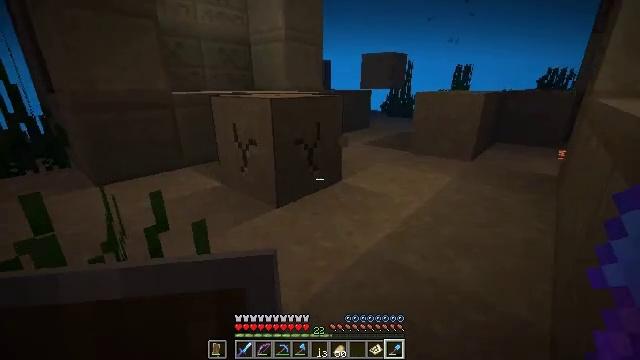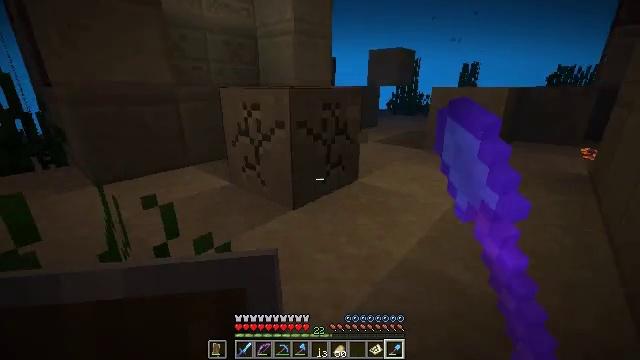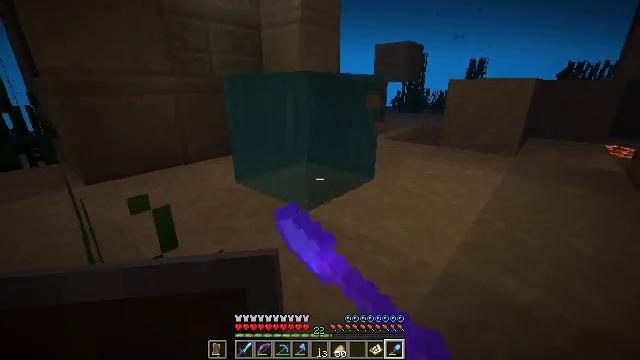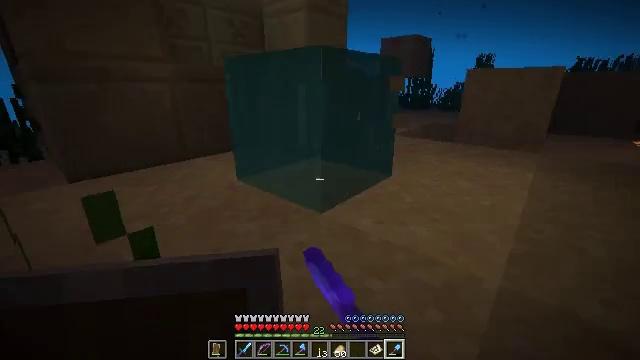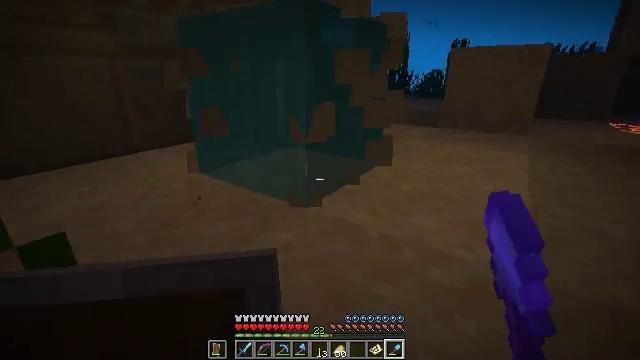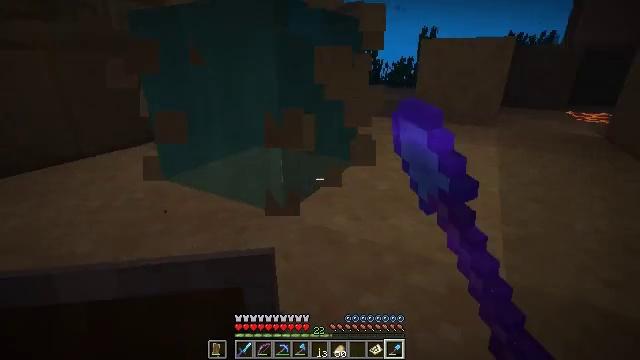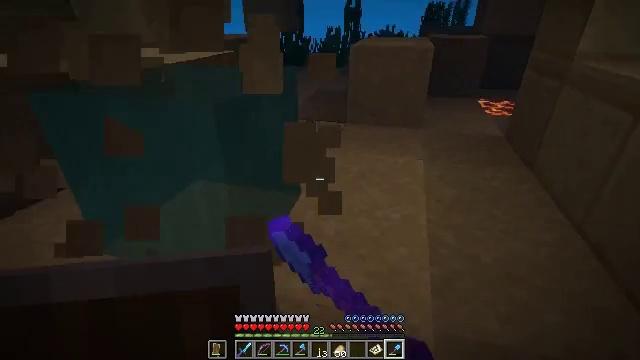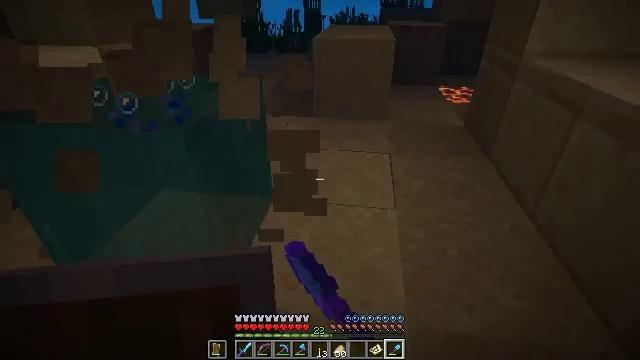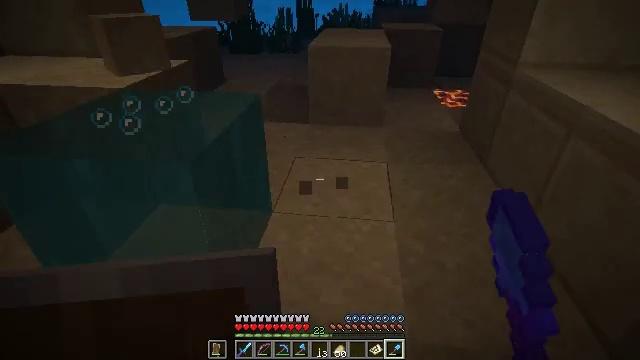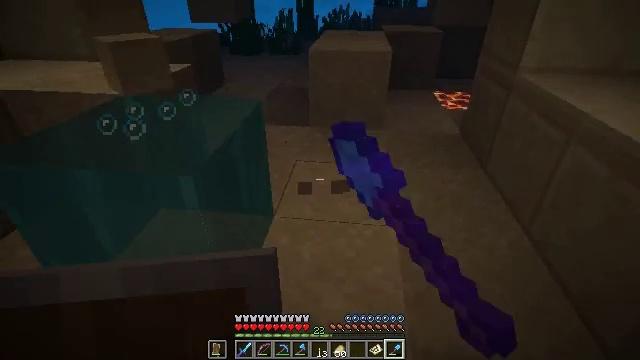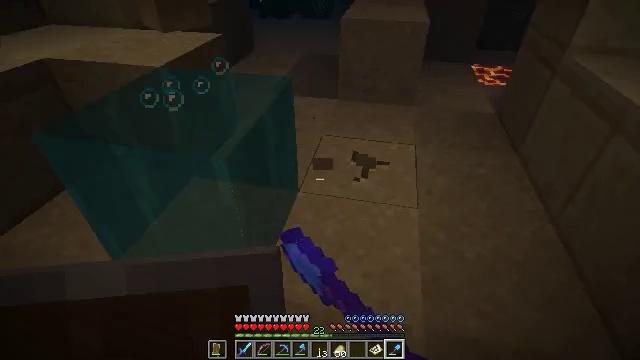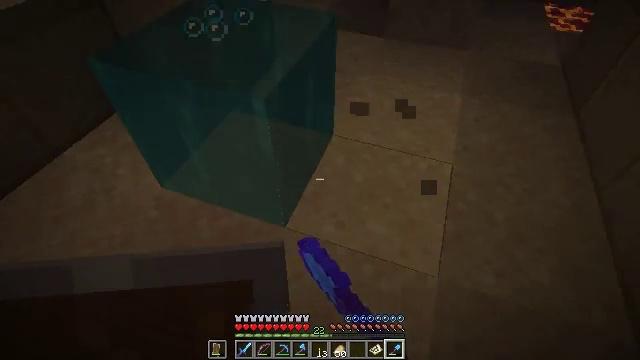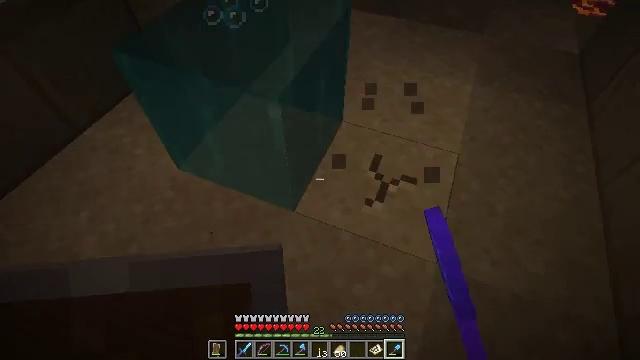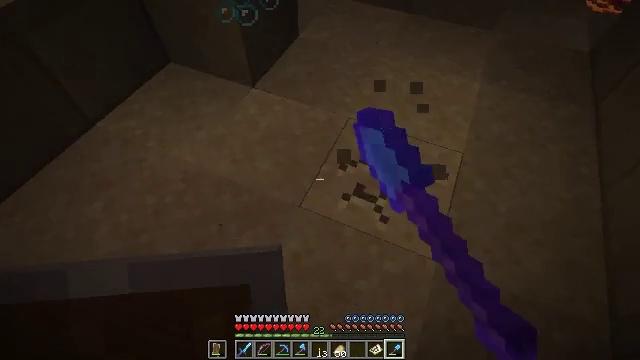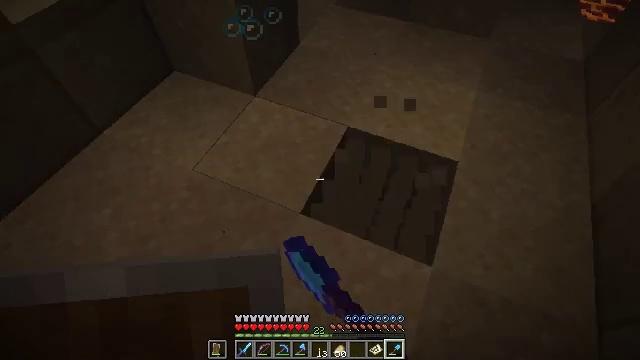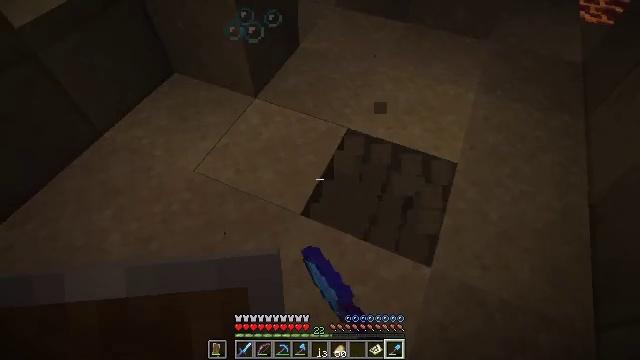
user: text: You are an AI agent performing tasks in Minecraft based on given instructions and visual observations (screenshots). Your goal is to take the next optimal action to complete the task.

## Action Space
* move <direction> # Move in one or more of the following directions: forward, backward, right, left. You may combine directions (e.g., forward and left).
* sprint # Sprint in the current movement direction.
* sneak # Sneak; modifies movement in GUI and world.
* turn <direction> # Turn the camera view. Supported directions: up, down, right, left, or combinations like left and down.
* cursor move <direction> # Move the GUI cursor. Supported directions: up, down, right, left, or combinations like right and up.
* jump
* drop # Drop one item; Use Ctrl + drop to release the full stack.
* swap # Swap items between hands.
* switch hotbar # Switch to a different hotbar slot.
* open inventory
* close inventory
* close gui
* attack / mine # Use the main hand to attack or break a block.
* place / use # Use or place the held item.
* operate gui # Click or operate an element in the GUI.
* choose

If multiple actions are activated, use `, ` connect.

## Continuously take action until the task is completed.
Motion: motion action
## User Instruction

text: Collect sand to make glass.
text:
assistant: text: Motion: move forward, attack / mine
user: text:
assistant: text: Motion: move forward, attack / mine
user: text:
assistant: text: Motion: attack / mine
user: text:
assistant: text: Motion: turn right, attack / mine
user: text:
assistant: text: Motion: turn right and down, attack / mine
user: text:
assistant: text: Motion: turn right and down, attack / mine
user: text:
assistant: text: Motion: turn right and down, attack / mine
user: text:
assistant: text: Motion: turn right, attack / mine, jump
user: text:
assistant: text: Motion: attack / mine, jump
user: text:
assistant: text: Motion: turn left and down, attack / mine, jump
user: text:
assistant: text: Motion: turn left and down, attack / mine, jump
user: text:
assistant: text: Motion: turn left and down, attack / mine, jump
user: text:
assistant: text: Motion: turn left and down, attack / mine
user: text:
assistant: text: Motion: attack / mine
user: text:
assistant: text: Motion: attack / mine
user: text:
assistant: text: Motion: attack / mine
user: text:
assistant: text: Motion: attack / mine
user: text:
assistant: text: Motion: attack / mine
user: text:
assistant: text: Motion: turn left and up, attack / mine
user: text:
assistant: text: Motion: turn left, attack / mine
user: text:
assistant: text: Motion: attack / mine
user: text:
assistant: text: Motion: attack / mine
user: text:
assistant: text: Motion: attack / mine
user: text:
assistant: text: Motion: attack / mine
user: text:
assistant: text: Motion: move back, turn left and down, attack / mine
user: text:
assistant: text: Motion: move back, turn left and down, attack / mine
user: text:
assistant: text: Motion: move back, turn left, attack / mine
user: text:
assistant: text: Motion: attack / mine
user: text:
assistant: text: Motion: attack / mine
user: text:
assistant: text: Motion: attack / mine